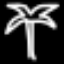
Label: palm tree